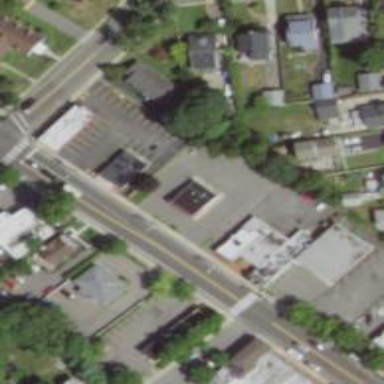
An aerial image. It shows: Sidewalk.